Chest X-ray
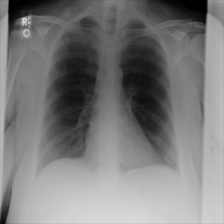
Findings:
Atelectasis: negative
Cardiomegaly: negative
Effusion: negative
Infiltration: negative
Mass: negative
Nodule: negative
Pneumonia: negative
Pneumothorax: negative
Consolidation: negative
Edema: negative
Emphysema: negative
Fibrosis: negative
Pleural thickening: negative
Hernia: negative